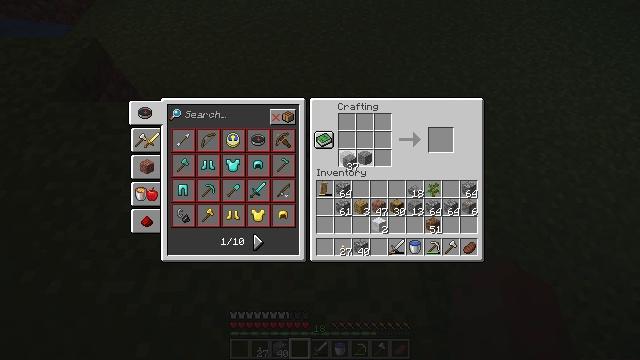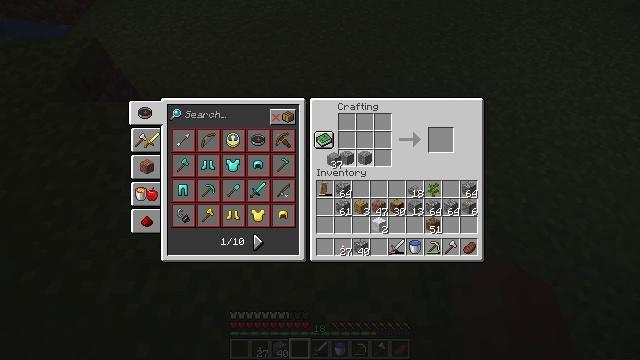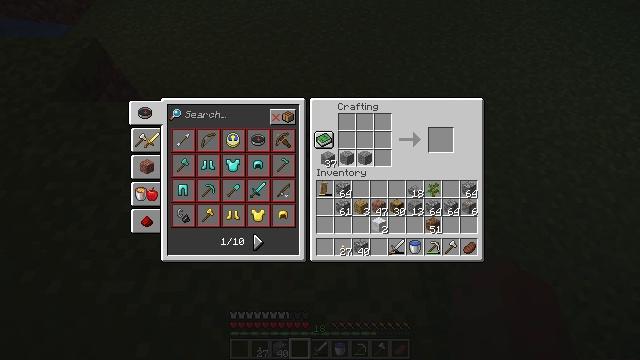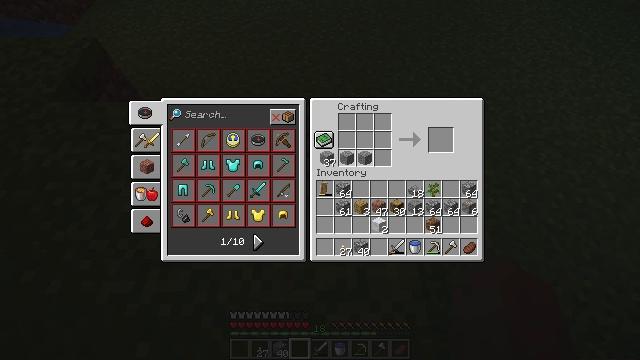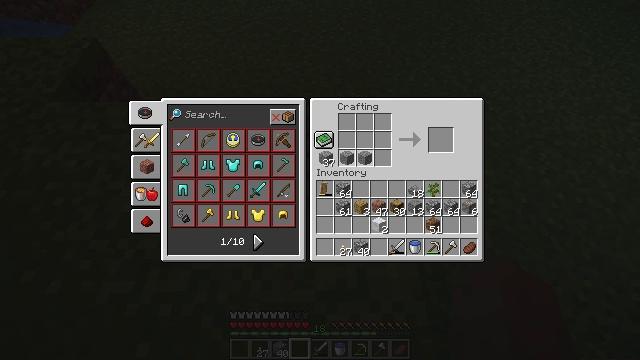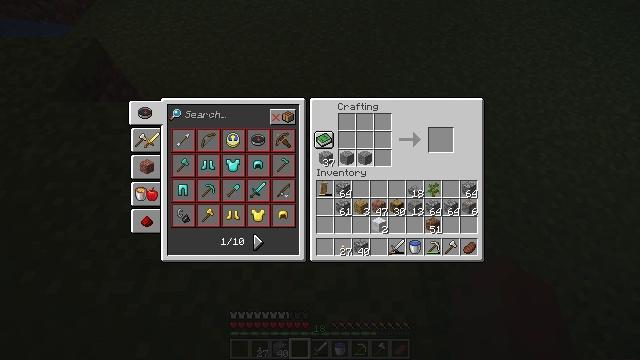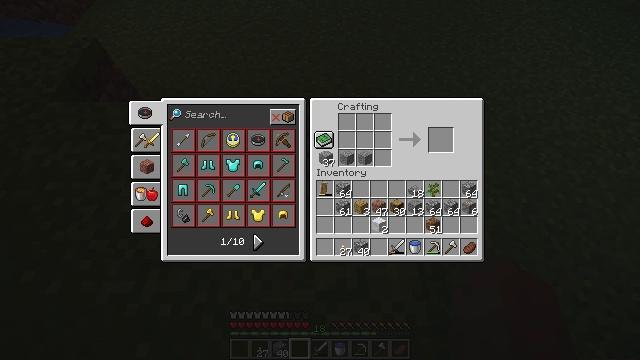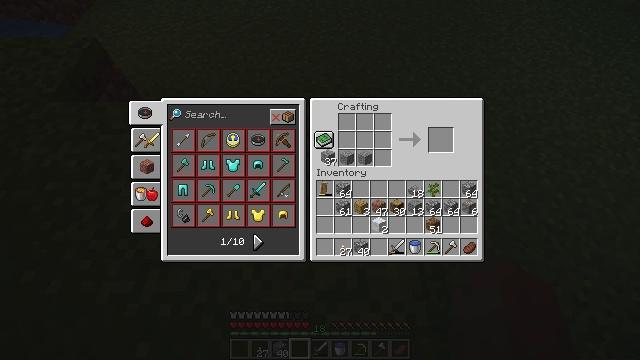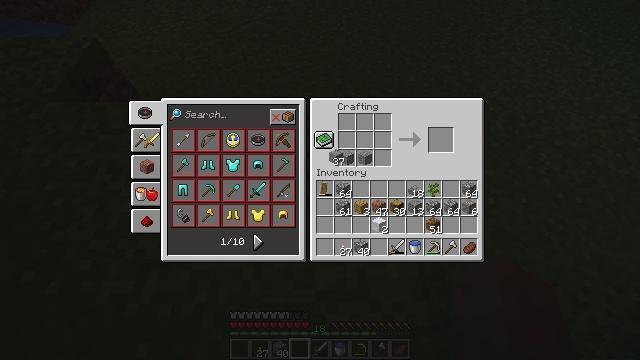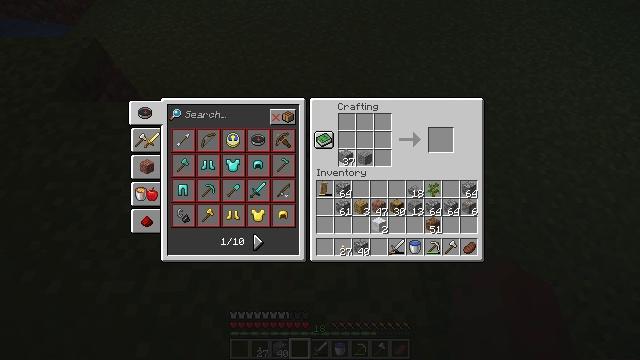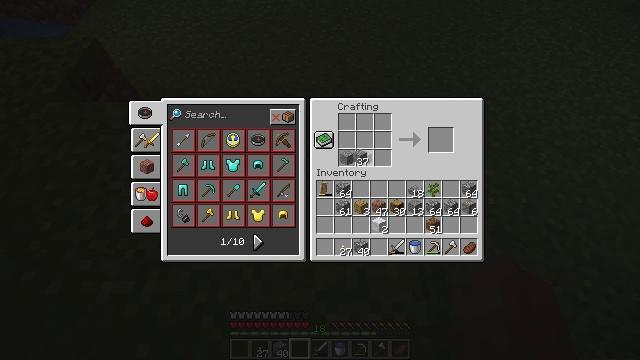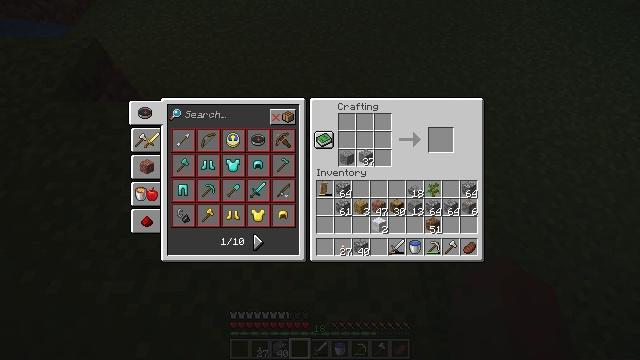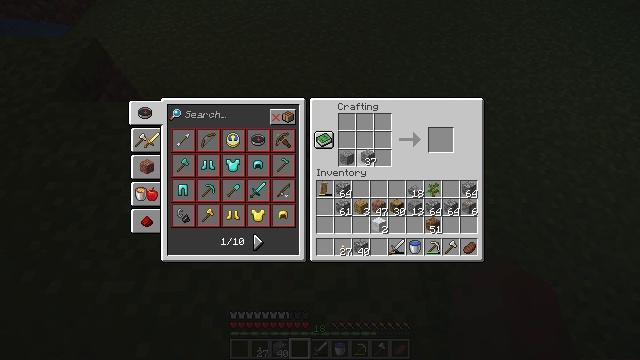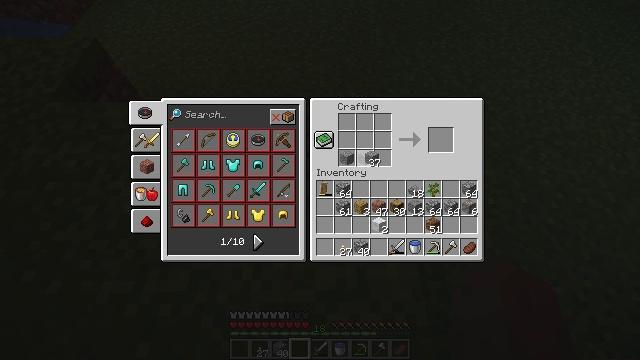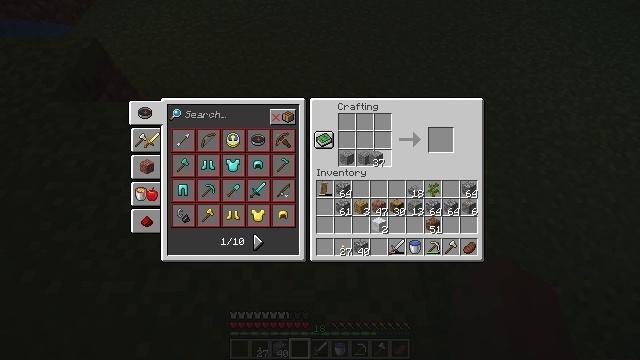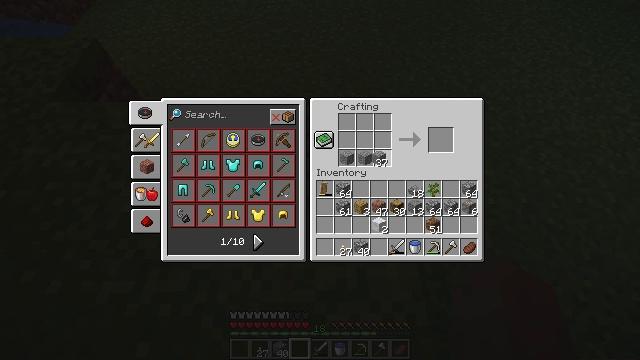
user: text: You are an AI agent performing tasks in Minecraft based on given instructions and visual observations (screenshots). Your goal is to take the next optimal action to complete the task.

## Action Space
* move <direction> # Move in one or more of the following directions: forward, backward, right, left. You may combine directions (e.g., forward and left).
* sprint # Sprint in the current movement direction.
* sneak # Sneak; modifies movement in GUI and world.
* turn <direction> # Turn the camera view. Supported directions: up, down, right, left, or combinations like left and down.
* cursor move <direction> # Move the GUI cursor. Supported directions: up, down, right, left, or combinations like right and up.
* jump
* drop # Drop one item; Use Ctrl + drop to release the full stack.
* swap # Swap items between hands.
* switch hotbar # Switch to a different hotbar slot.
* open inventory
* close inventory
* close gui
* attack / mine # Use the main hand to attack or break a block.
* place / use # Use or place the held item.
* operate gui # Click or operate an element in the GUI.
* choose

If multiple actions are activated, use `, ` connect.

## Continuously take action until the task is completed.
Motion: motion action
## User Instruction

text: Open the crafting table and craft an andesite slab with andesite.
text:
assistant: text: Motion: turn left, use / place
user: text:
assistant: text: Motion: use / place
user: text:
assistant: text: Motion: use / place
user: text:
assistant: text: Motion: use / place
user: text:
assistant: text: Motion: use / place
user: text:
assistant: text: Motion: no_op
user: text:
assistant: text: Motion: no_op
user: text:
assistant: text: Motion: turn right
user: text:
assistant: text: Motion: turn right
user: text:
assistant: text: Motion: turn right
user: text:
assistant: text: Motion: no_op
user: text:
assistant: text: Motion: no_op
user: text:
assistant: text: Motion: no_op
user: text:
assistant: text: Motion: no_op
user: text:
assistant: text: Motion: no_op
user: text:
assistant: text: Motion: no_op
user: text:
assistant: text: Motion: no_op
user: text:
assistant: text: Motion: use / place
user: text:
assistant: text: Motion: use / place
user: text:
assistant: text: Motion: no_op
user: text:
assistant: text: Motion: no_op
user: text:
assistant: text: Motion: no_op
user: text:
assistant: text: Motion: no_op
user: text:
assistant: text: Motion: no_op
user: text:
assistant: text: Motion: no_op
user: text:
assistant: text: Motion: no_op
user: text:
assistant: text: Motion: no_op
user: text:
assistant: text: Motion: no_op
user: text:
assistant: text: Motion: no_op
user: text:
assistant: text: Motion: no_op